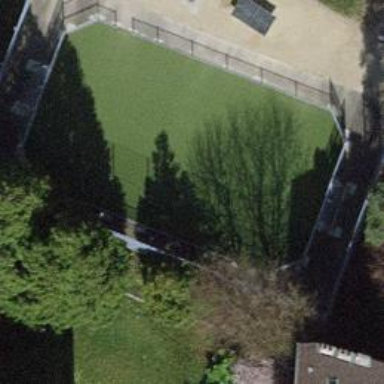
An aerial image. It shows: Tennis court on the leisure land pitch.